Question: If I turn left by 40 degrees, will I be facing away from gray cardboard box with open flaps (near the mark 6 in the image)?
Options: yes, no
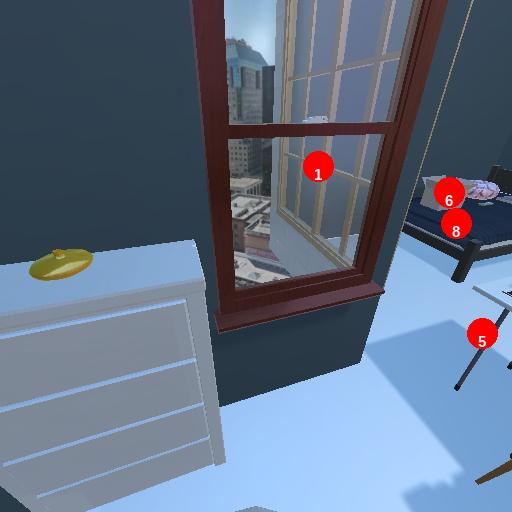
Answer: yes